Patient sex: M
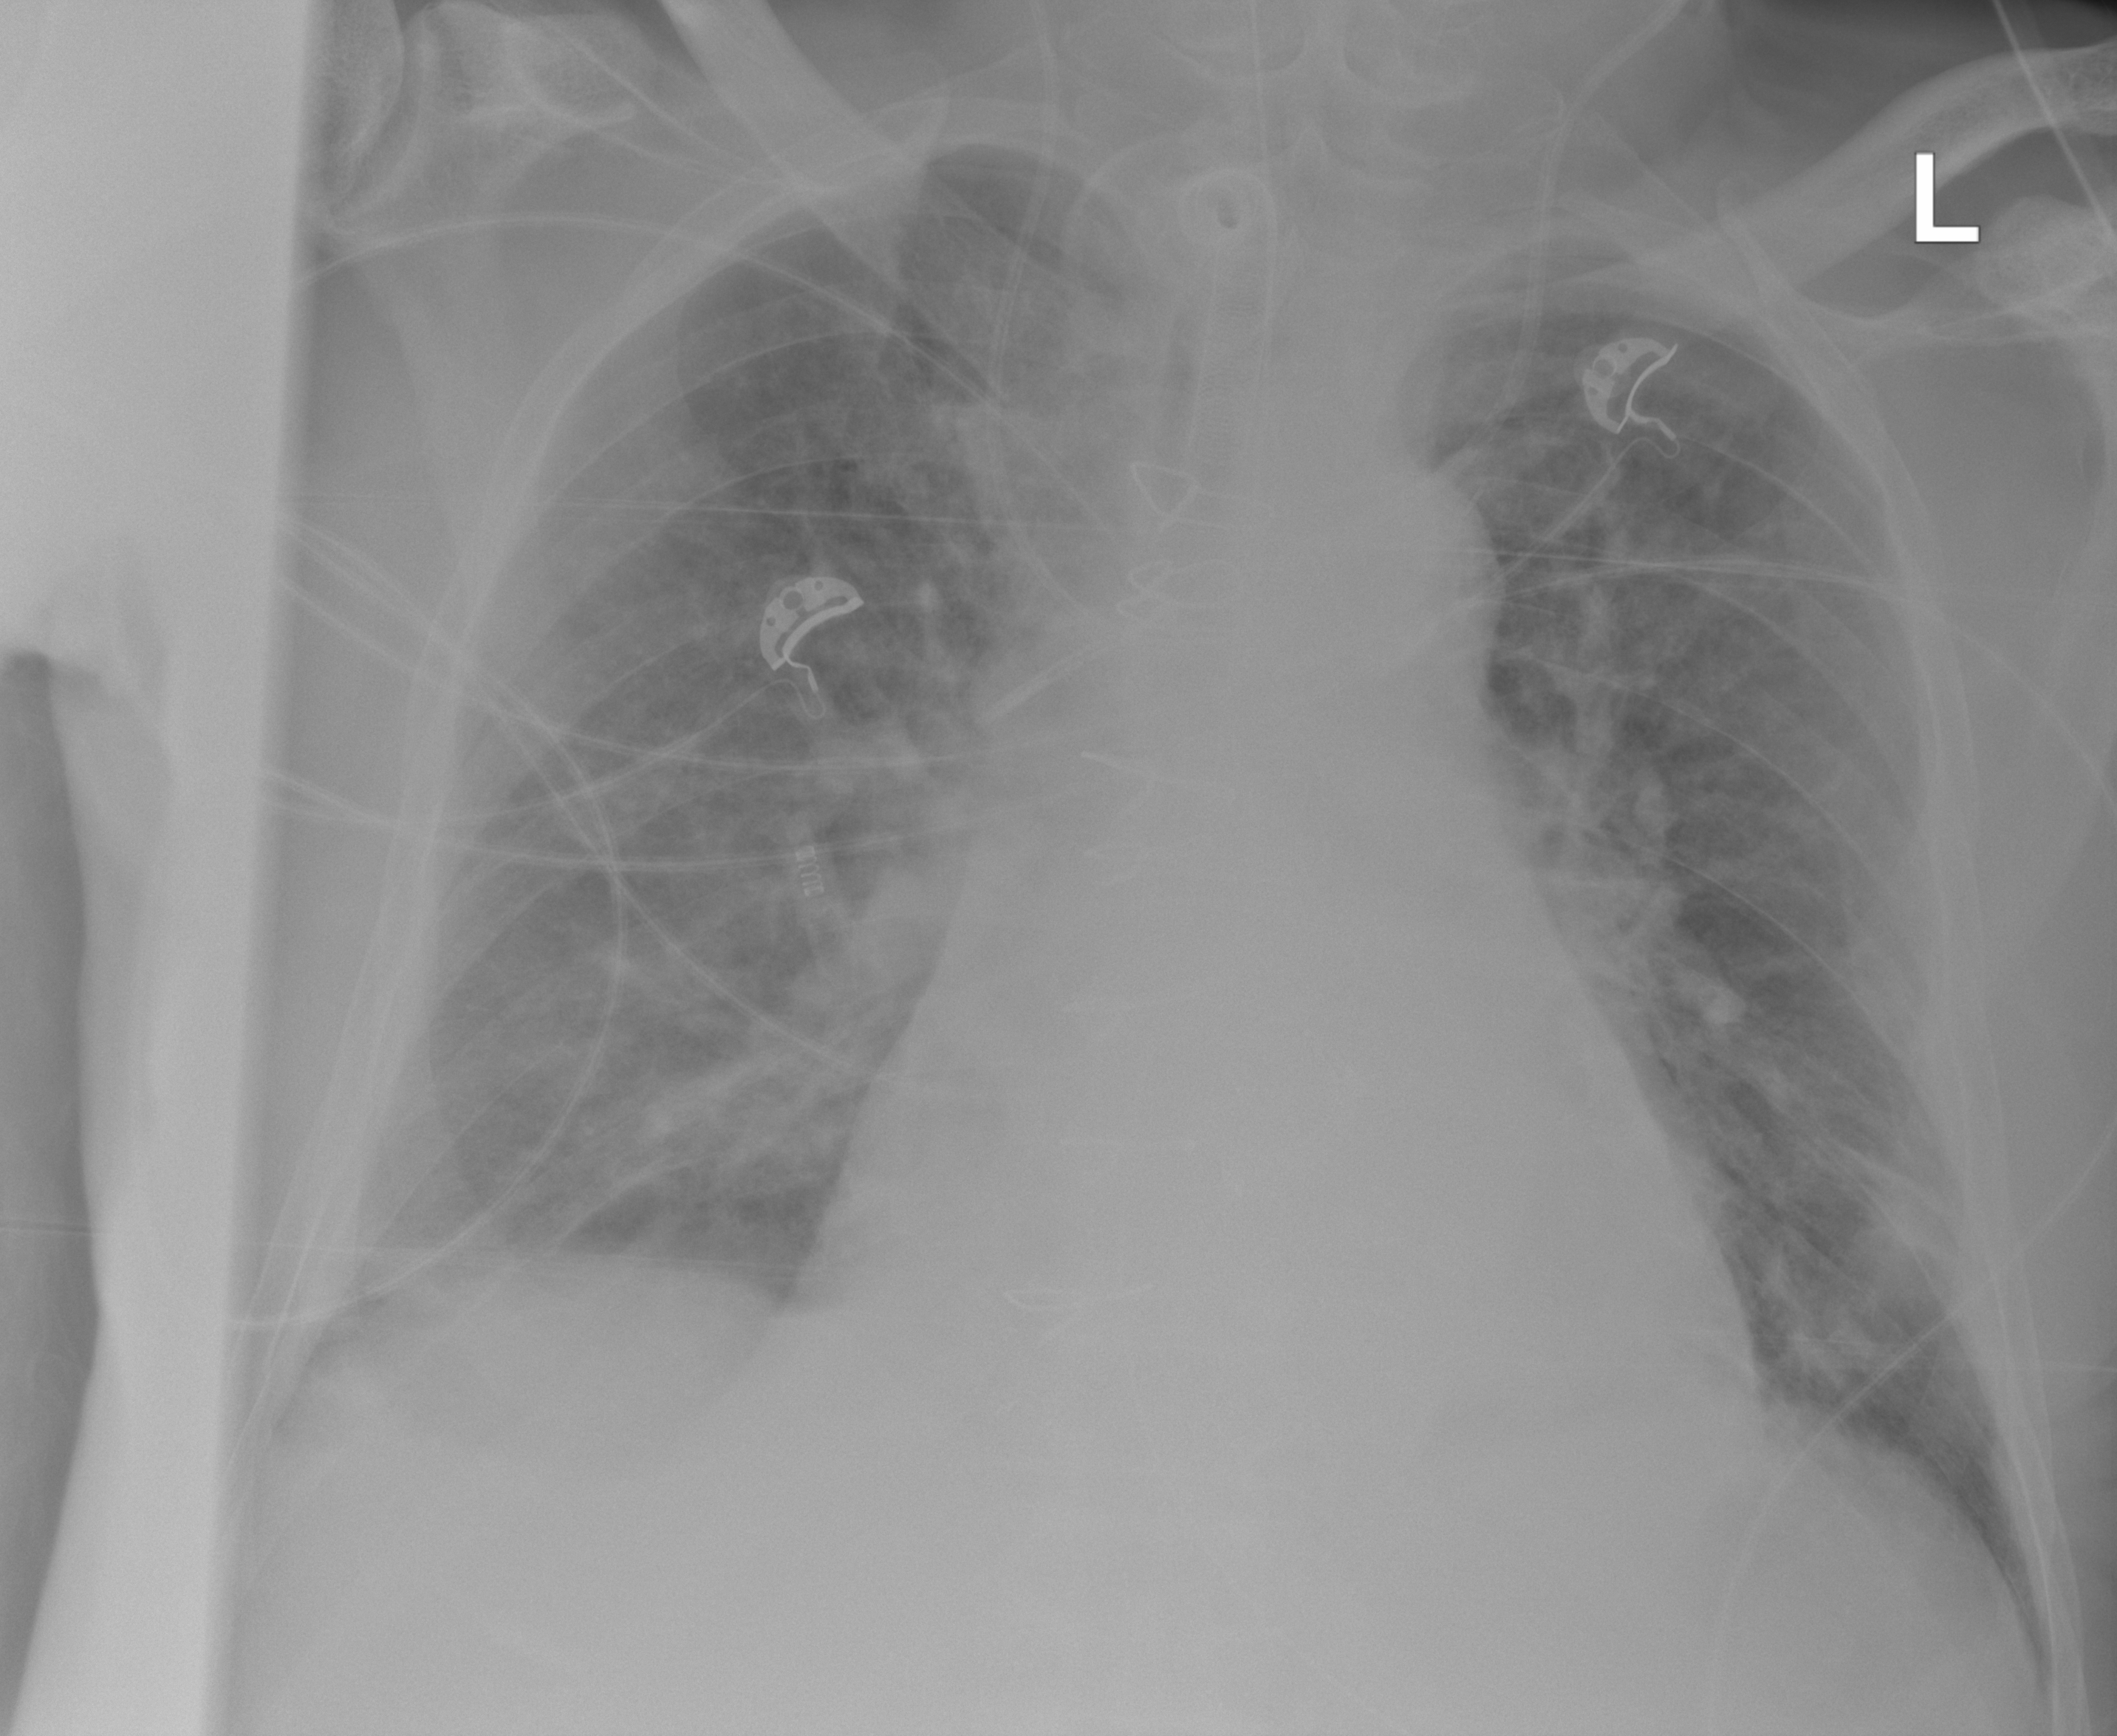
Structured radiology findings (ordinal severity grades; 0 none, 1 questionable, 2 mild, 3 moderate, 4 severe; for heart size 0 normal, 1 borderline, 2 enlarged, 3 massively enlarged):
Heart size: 2
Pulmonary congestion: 2
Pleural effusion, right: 0
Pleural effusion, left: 0
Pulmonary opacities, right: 0
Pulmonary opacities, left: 0
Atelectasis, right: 2
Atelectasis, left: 2